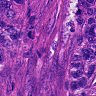
Metastatic tissue present: yes